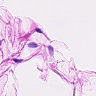
Metastatic tissue present: no